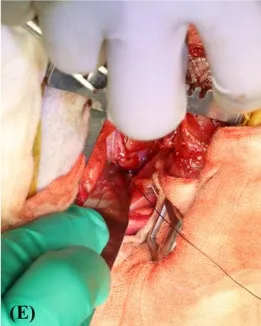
View at the time of surgical ligation of the shunting vessels. The white asterisk indicates the reflection of the esophagus on the malleable retractor (D-F).
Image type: medical_photograph (other_medical_photograph)